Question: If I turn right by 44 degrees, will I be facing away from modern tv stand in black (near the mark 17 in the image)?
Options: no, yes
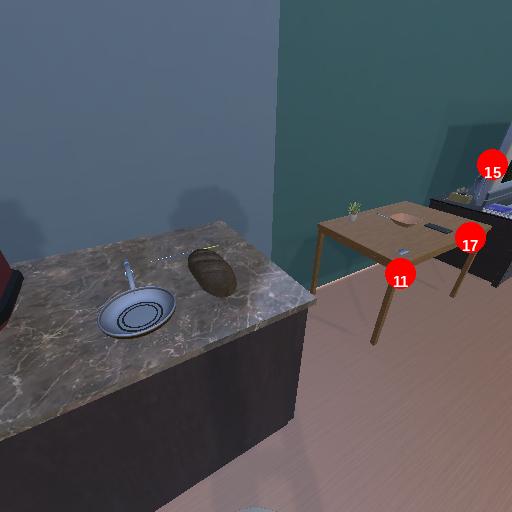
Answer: no